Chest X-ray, PA view. Patient: 59 years old, sex M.
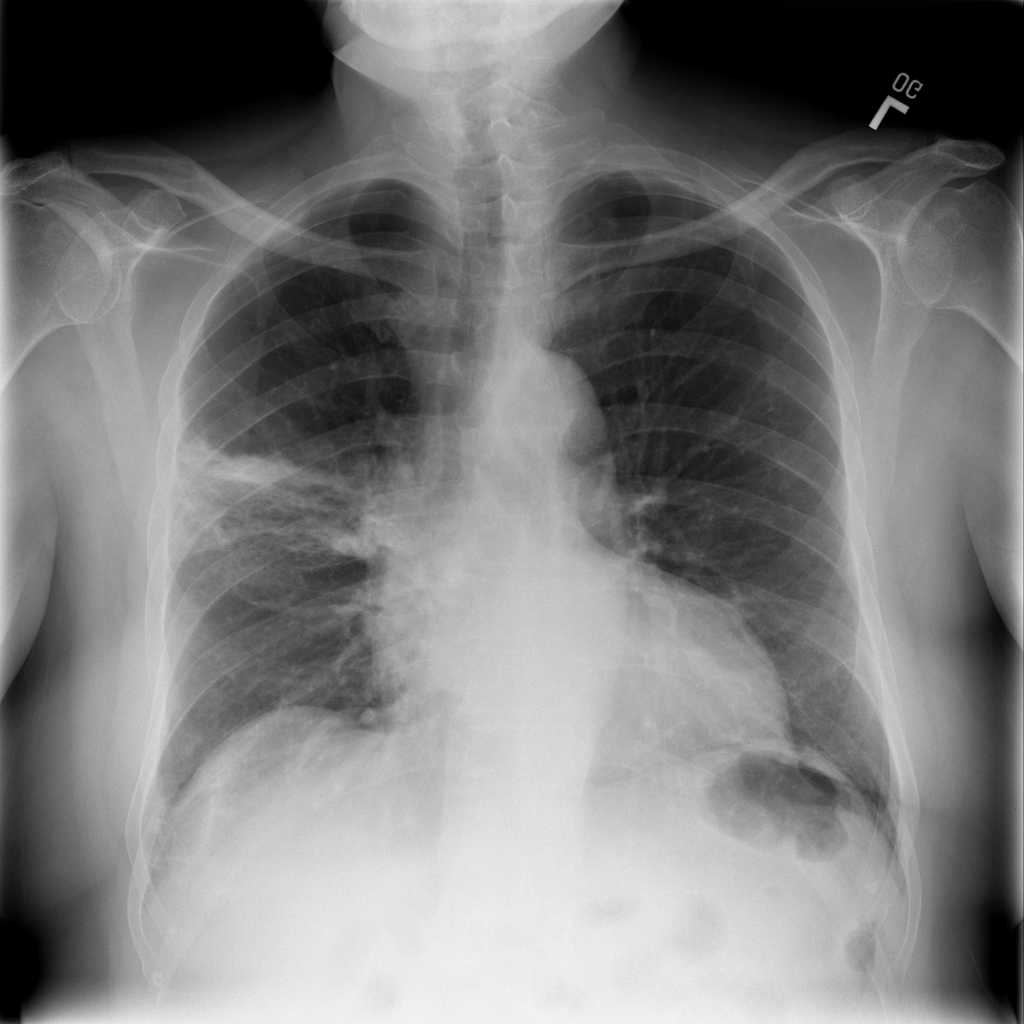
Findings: Infiltration